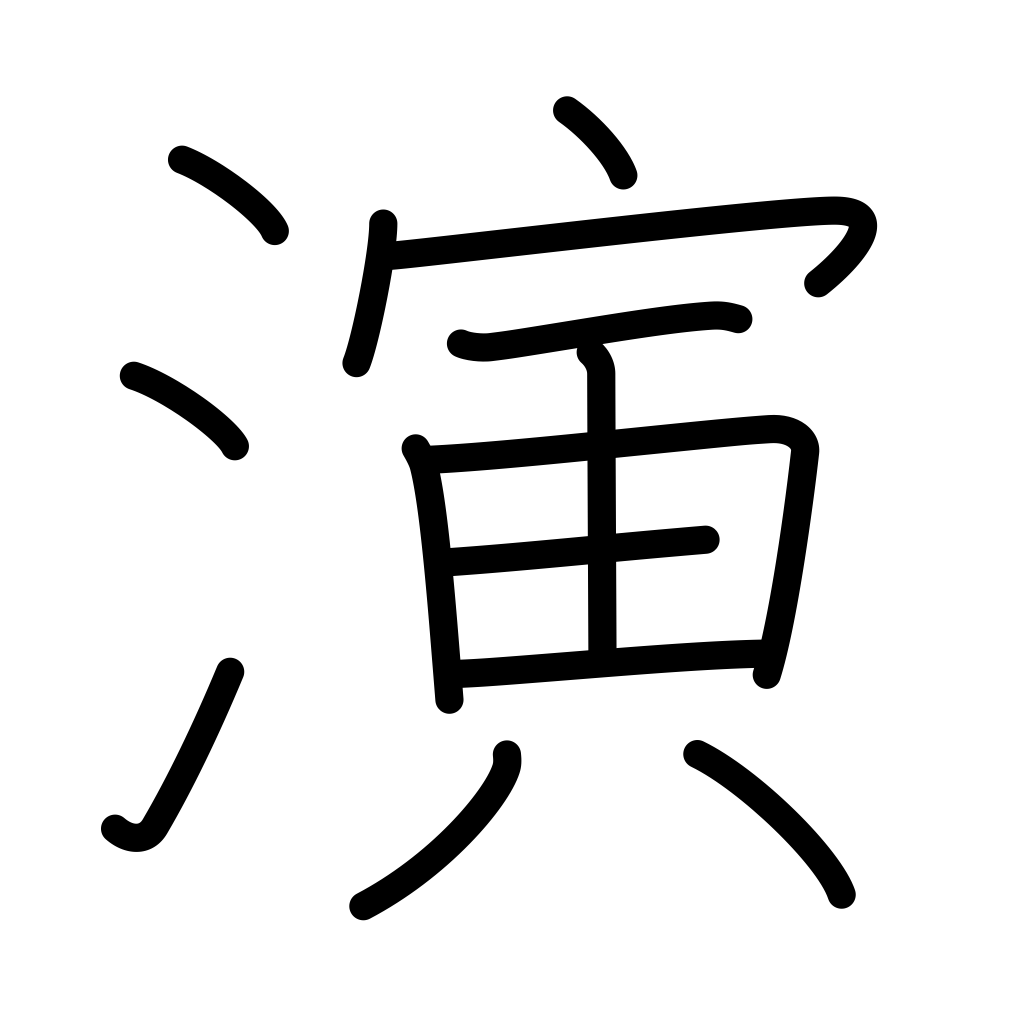
Meaning: performance, act, play, render, stage